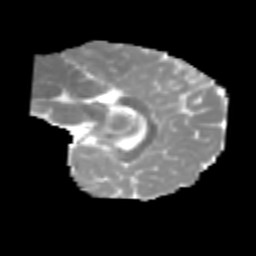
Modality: MD
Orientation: sagittal
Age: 6
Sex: female
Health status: healthy